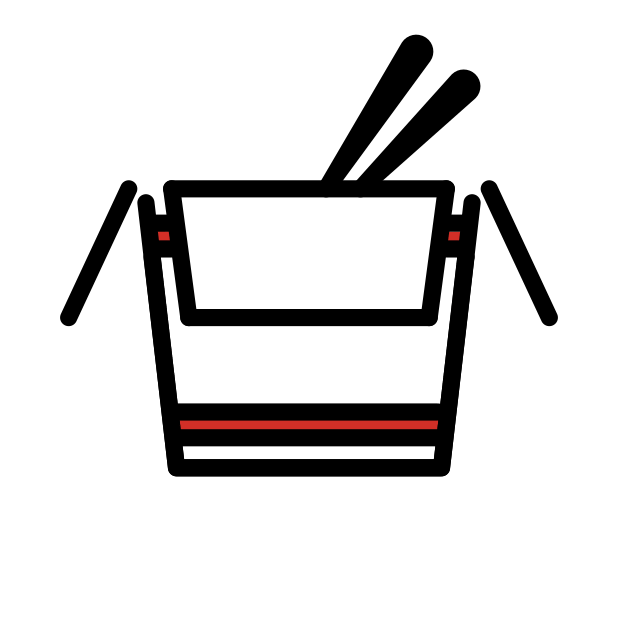
Emoji: 🥡
Name: takeout box
Unicode: 0x1f961